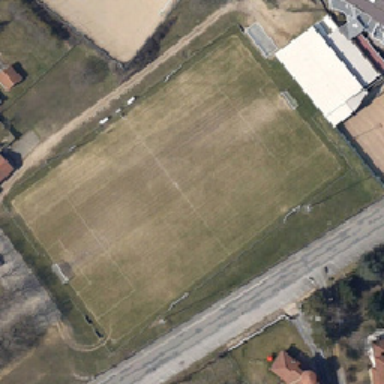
The playground is surrounded by several buildings .